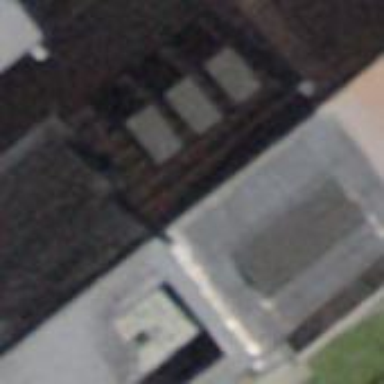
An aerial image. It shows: Building with gabled roof oriented across.